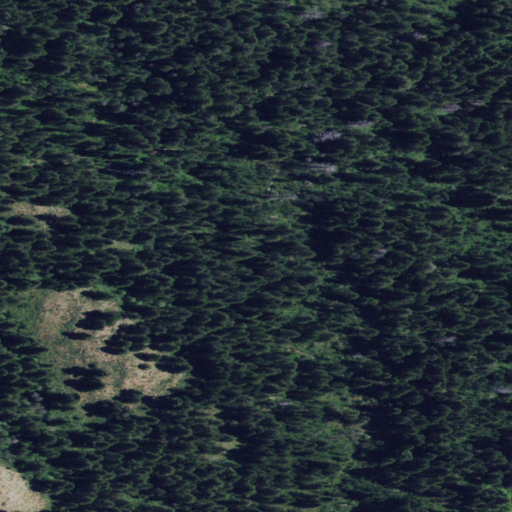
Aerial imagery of valley in Idaho named Black Canyon containing evergreen forest, deciduous forest, mixed forest, and shrub